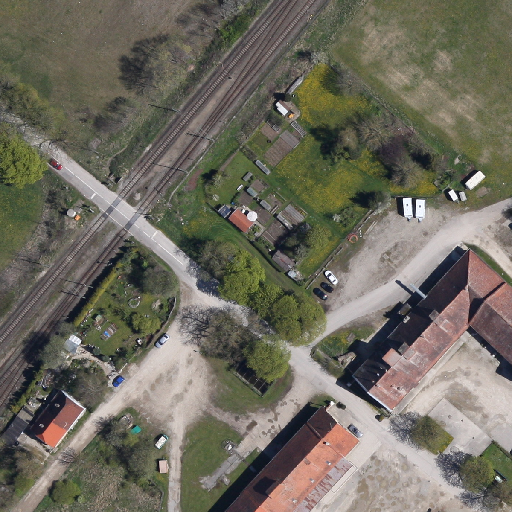
Referring expression: road